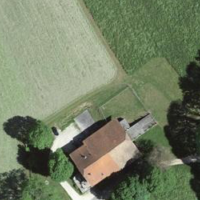
EUNIS habitat code: 24
Species observed at this site:
Tanacetum parthenium